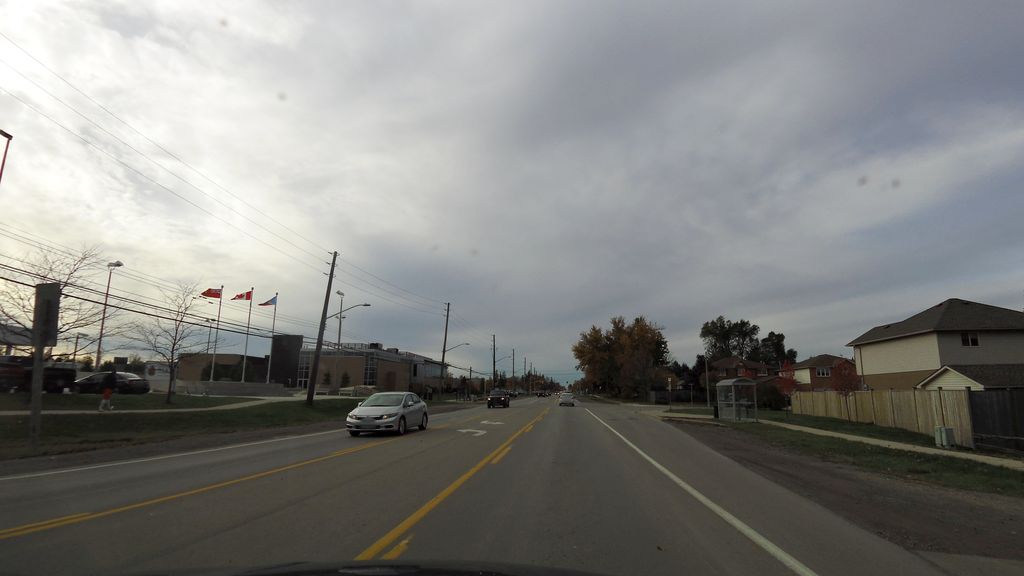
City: hamilton